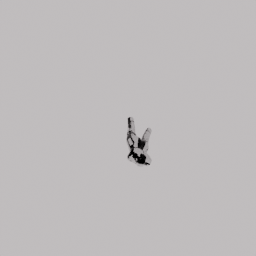
Label: people